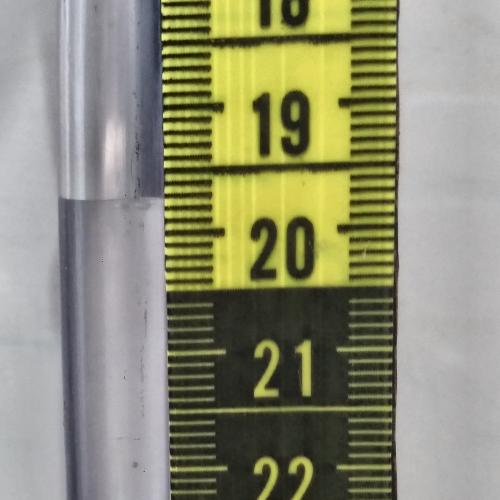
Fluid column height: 19.7 cm